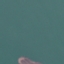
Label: SeaLake